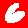
Digit: 6